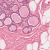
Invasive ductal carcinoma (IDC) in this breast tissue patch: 0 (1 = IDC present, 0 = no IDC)